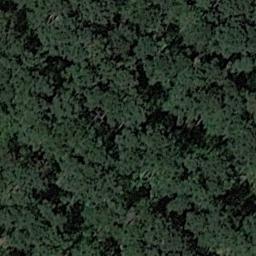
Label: forest